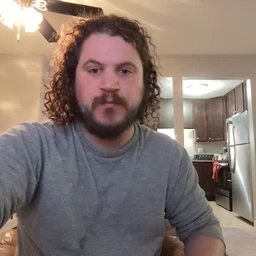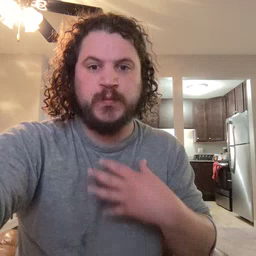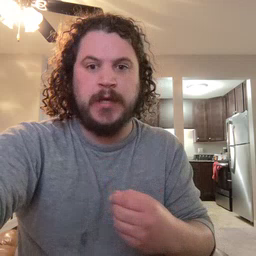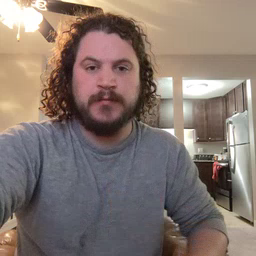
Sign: white